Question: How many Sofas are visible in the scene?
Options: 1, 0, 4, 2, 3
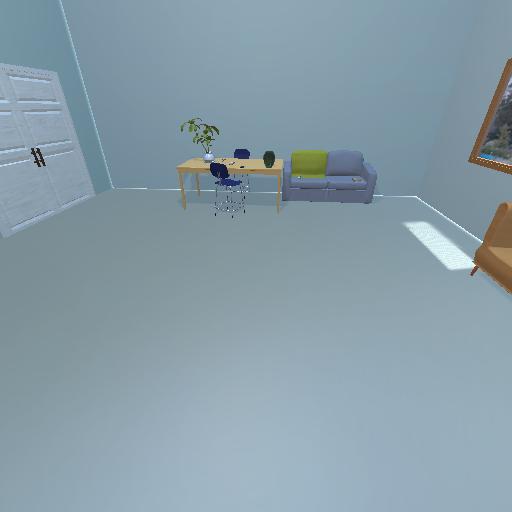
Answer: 1